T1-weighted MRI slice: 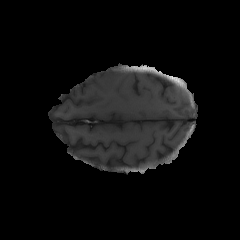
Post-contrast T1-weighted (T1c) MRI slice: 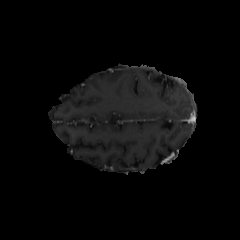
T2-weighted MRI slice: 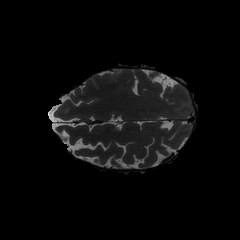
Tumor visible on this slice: no